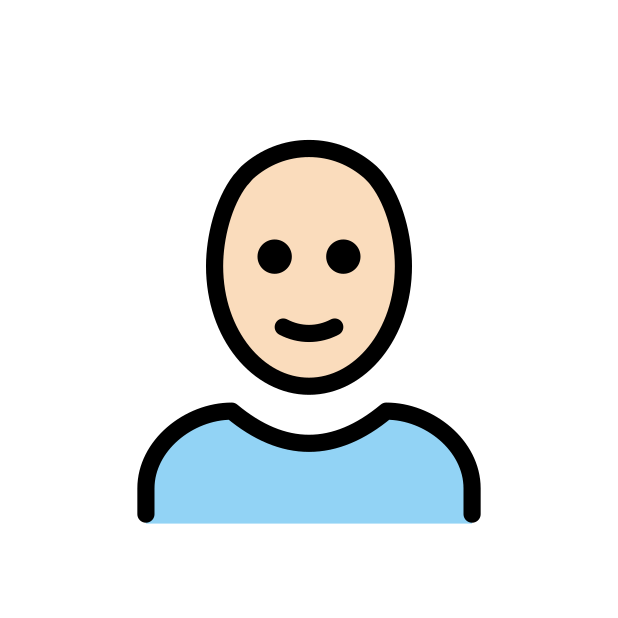
person: light skin tone, bald